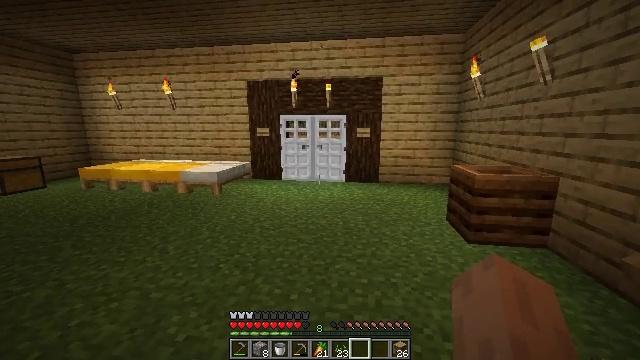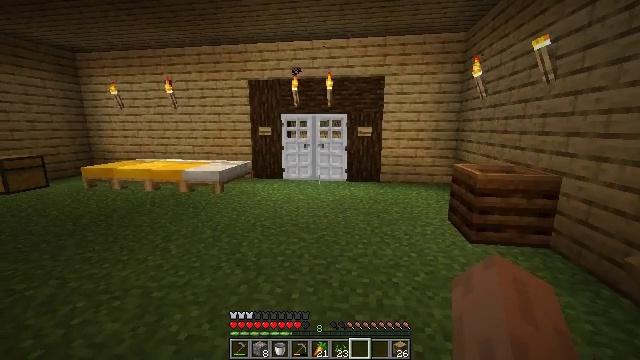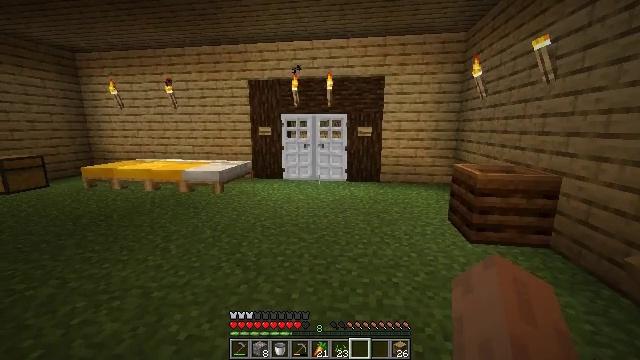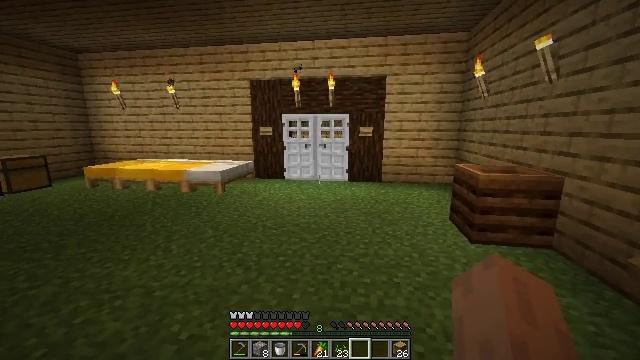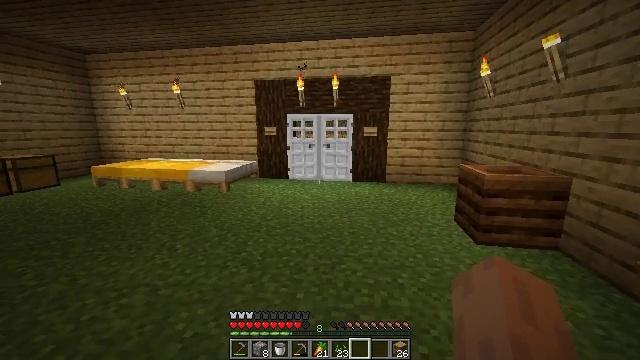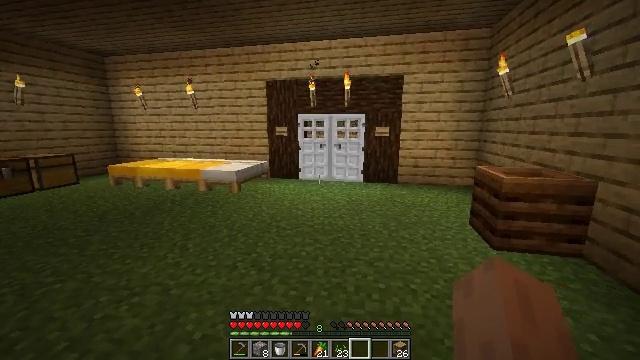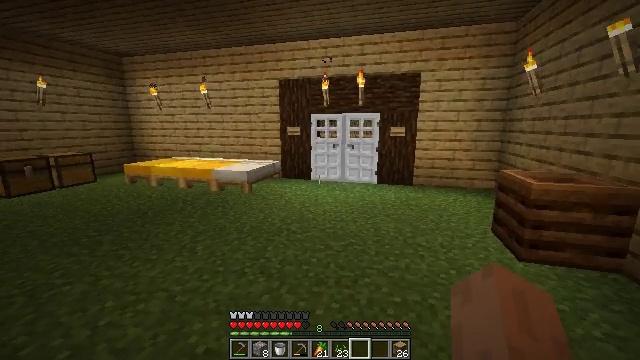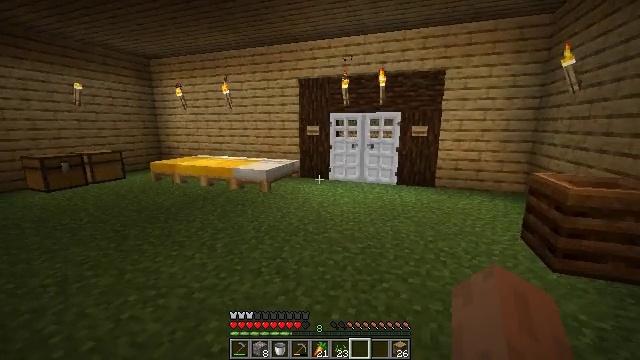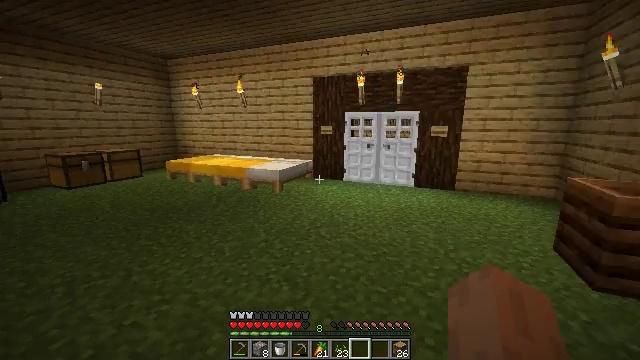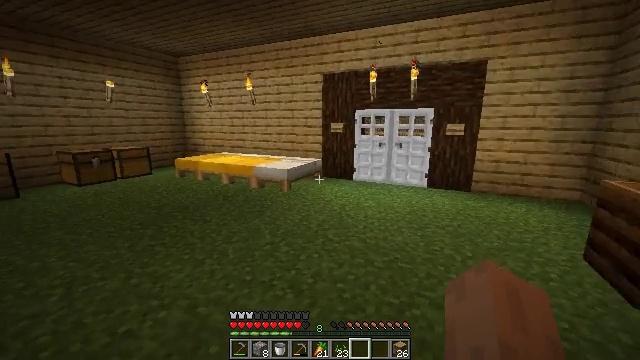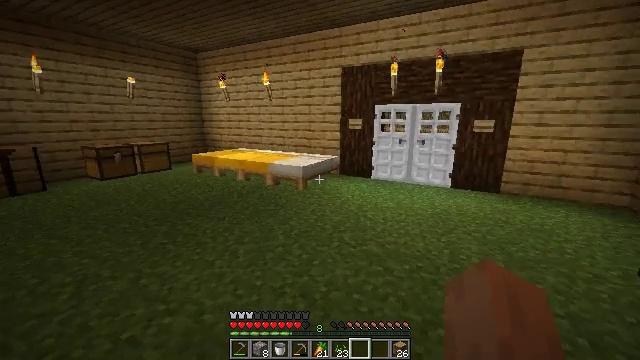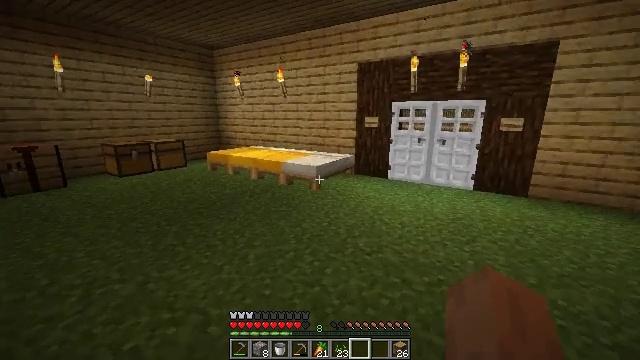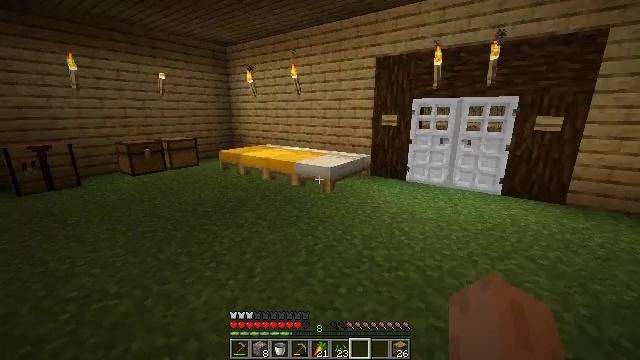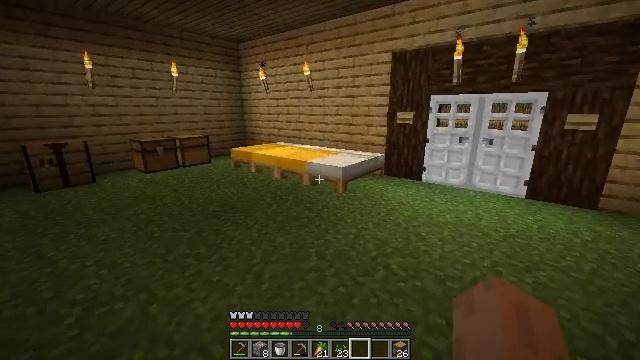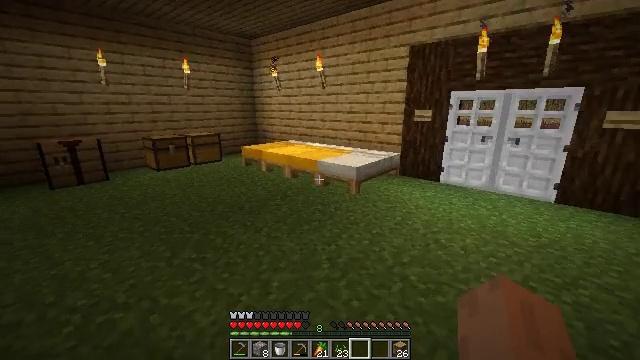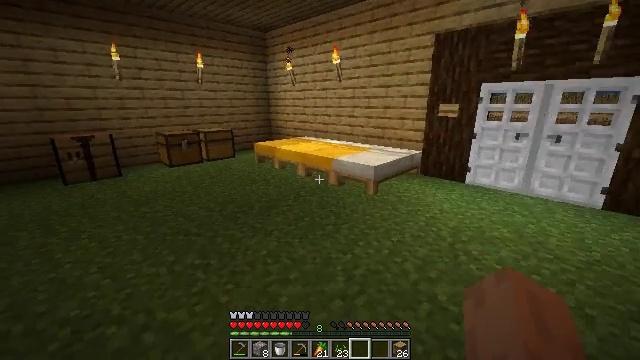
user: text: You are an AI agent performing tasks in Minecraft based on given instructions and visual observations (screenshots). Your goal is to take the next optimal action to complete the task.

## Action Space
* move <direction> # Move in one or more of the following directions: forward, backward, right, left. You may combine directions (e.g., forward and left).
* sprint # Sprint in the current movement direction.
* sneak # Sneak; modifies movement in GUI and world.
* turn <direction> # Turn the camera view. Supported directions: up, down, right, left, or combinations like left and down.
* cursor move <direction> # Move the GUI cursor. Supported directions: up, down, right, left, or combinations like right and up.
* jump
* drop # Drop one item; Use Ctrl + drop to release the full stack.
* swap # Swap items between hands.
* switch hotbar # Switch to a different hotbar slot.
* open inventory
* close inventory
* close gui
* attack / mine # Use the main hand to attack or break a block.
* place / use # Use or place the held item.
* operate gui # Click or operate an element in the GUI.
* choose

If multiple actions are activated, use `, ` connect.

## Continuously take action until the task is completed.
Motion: motion action
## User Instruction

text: Break the bookshelf for books.
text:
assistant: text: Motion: no_op
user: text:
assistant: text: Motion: no_op
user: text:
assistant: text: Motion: no_op
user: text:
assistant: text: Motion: no_op
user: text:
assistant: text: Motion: move forward, turn left
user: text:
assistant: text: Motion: move forward, turn left
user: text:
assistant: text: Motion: move forward, turn left
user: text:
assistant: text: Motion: move forward, turn left
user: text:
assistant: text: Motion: move forward, turn left
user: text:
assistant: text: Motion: move forward, turn left
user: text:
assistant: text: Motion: move forward, turn left
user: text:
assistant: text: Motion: move forward, turn left
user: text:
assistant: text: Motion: move forward, turn left
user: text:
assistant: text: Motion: move forward, turn left
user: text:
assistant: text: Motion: move forward, turn left and down
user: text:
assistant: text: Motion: move forward, turn left
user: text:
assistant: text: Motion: move forward, turn left
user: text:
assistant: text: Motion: move forward, turn left
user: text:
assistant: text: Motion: move forward
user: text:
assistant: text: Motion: move forward
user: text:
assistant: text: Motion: move forward
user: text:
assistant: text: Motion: move forward
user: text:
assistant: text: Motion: move forward, turn right
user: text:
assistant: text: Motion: move forward, turn right
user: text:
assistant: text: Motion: move forward, turn right
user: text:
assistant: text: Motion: move forward, turn right
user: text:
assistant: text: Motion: move forward, turn right and up
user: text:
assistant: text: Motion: move forward, turn right and up
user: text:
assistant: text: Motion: move forward, turn right
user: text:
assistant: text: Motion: move forward, turn right